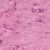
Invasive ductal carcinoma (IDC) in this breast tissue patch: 0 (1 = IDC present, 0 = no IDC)